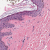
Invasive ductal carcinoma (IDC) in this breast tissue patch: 0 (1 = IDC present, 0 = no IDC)